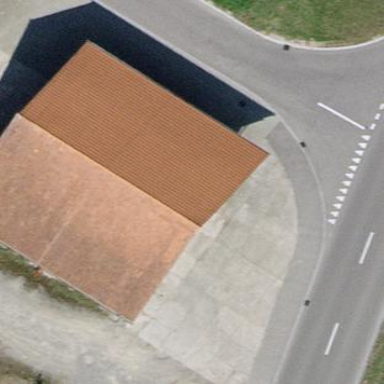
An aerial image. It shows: Building.